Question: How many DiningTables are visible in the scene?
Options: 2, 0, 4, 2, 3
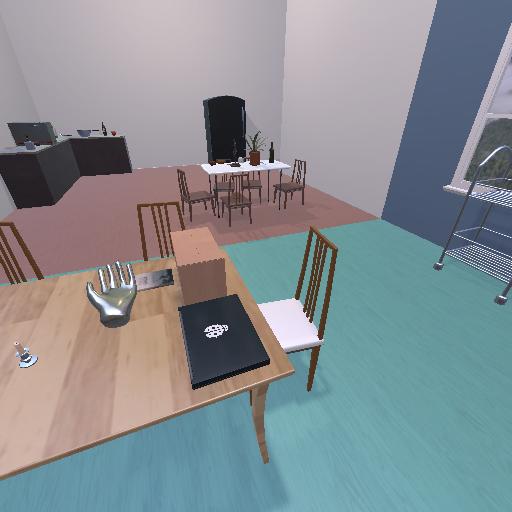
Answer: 2